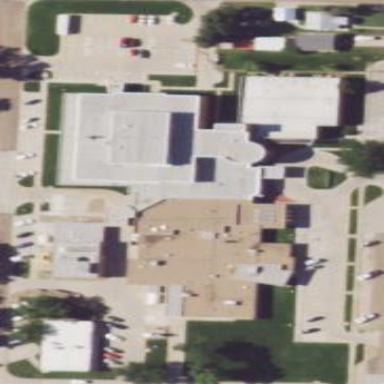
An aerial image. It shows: Healthcare facility identified as hospital.